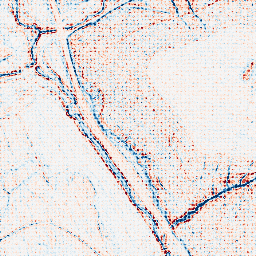
Category: edge_preserving
Decomposition family: bilateral
Decomposition parameters: d: 5
sigma_color: 100
sigma_space: 25
Upsampling method: sinc_blackman
Upsampling parameters: scale: 8
kernel_size: 8
Upsampling scale: 8